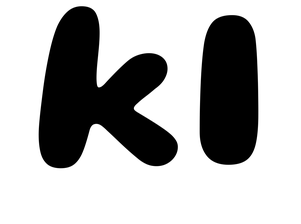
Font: Gluten_Bold